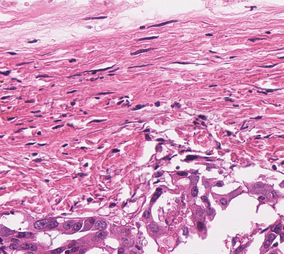
Tumor epithelial tissue: yes
Tumor-associated stroma tissue: yes
Normal tissue: no